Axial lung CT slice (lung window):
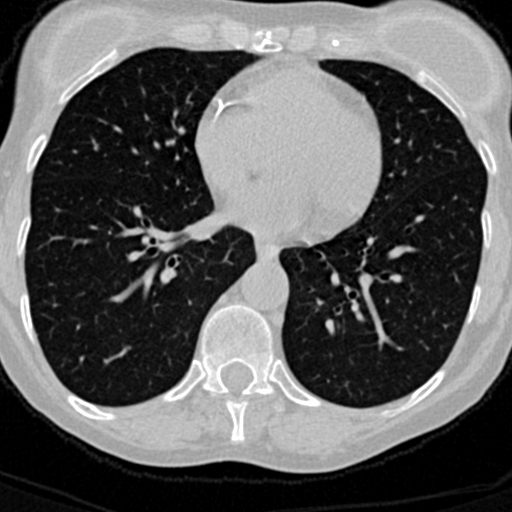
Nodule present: no